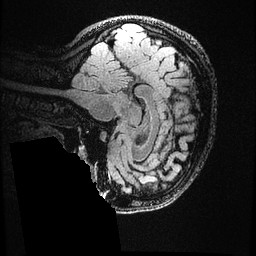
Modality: FLAIR
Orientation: sagittal
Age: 33
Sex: female
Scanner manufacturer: ge
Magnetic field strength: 3 T
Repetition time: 4.802 s
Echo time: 0.1162 s